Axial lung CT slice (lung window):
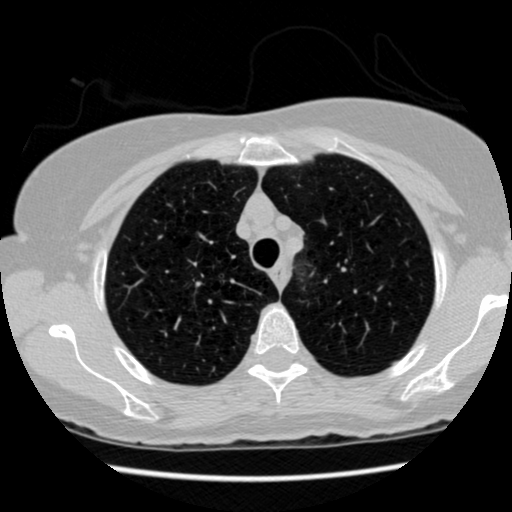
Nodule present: no